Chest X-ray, AP view. Patient: 73 years old, sex F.
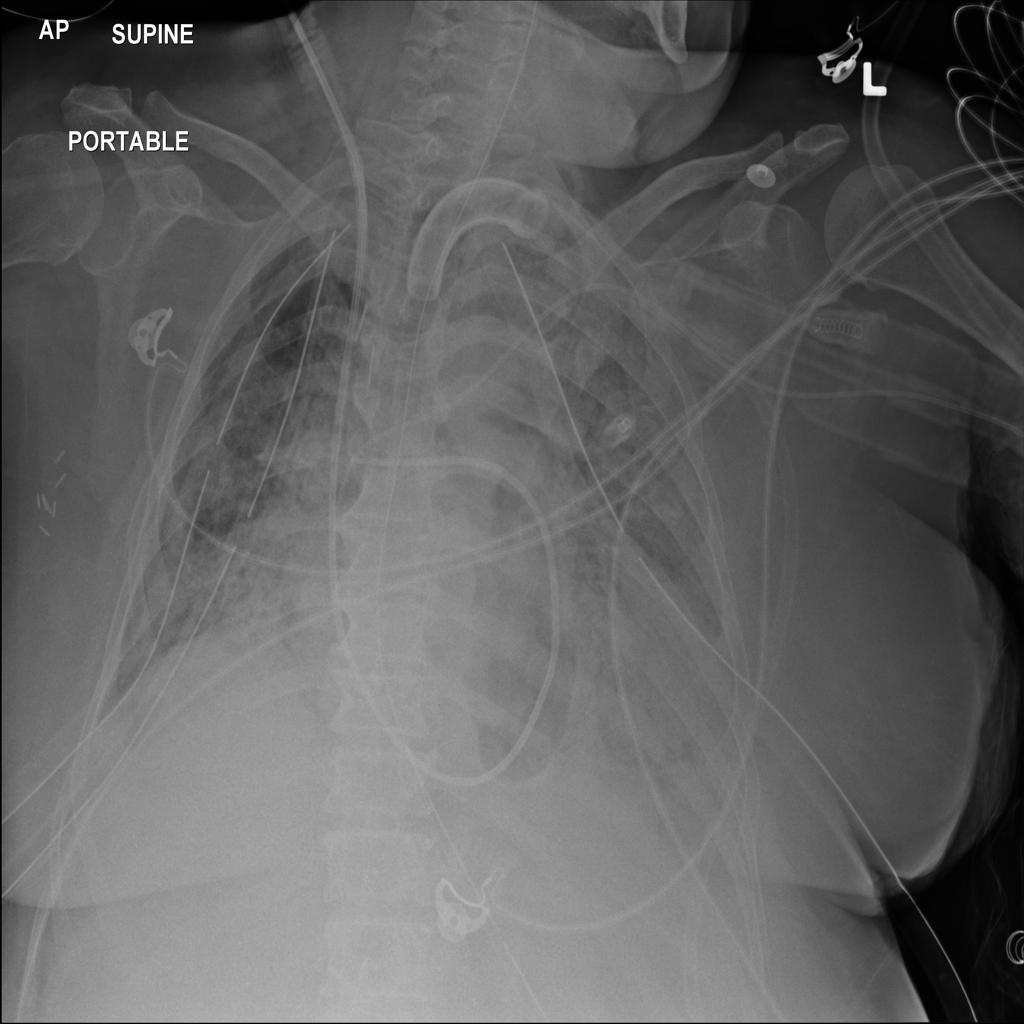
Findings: Infiltration